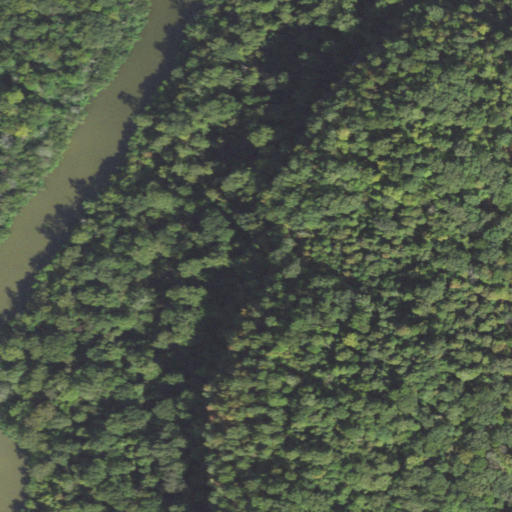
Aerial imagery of cliff(s) in Illinois named Horseshoe Bluff containing deciduous forest, woody wetlands, open water, mixed forest, and herbaceous wetlands